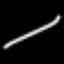
Label: line